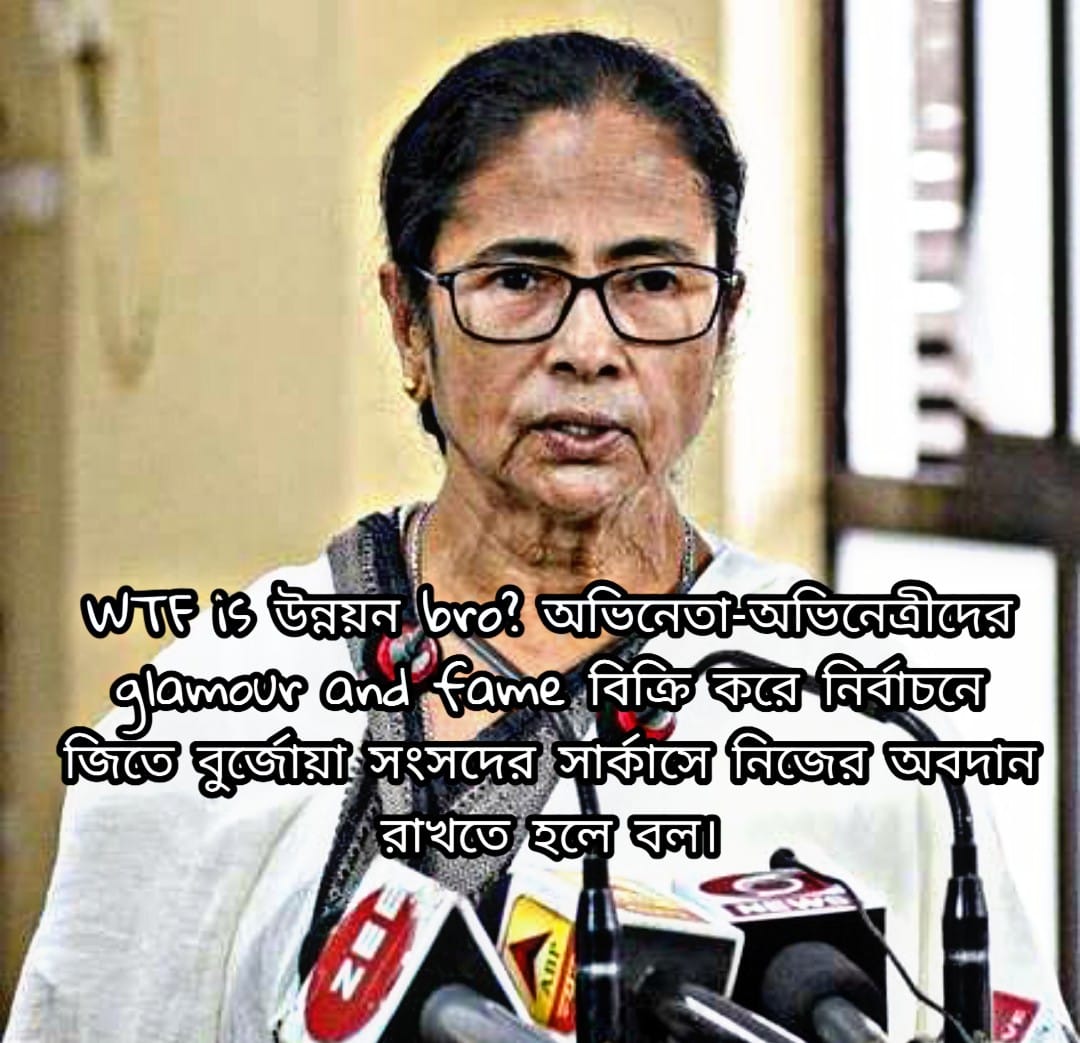
Text: উন্নয়ন? অভিনেতা-অভিনেত্রীদের বিক্রি করে নির্বাচনে জিতে বুর্জোয় সংসদের সার্কাসে নিজের অবদান রাখতে হলে বল
Label: Hate
Hate category: Political
Targeted group: Organization